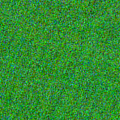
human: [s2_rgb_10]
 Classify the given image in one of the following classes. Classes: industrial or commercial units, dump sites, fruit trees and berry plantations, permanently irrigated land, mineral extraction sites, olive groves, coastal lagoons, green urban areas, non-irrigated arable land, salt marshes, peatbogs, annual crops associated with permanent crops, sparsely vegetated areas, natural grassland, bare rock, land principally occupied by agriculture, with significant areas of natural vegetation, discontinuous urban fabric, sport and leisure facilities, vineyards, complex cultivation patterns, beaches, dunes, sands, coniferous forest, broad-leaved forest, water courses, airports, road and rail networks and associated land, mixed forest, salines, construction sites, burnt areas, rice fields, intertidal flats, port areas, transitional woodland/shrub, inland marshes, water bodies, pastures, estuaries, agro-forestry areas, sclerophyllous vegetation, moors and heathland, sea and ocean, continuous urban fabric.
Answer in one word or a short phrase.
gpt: sea and ocean